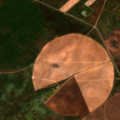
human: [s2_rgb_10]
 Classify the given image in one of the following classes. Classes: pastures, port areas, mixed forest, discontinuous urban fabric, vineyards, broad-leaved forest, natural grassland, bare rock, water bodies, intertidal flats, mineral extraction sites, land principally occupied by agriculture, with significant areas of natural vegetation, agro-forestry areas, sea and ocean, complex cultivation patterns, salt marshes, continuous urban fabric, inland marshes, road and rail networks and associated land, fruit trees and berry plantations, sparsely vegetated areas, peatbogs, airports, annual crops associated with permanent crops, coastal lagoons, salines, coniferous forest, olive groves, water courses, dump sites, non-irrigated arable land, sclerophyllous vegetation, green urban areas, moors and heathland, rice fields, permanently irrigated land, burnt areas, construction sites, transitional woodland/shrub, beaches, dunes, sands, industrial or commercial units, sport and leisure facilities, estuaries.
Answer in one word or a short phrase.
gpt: continuous urban fabric